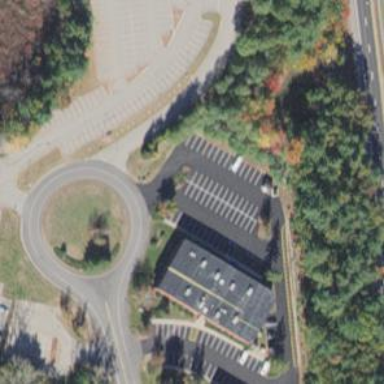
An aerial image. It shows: Parking area with surface.